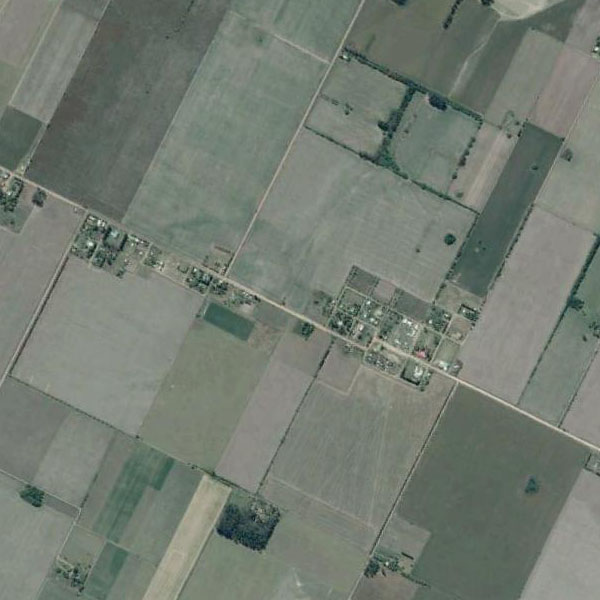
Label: Farmland